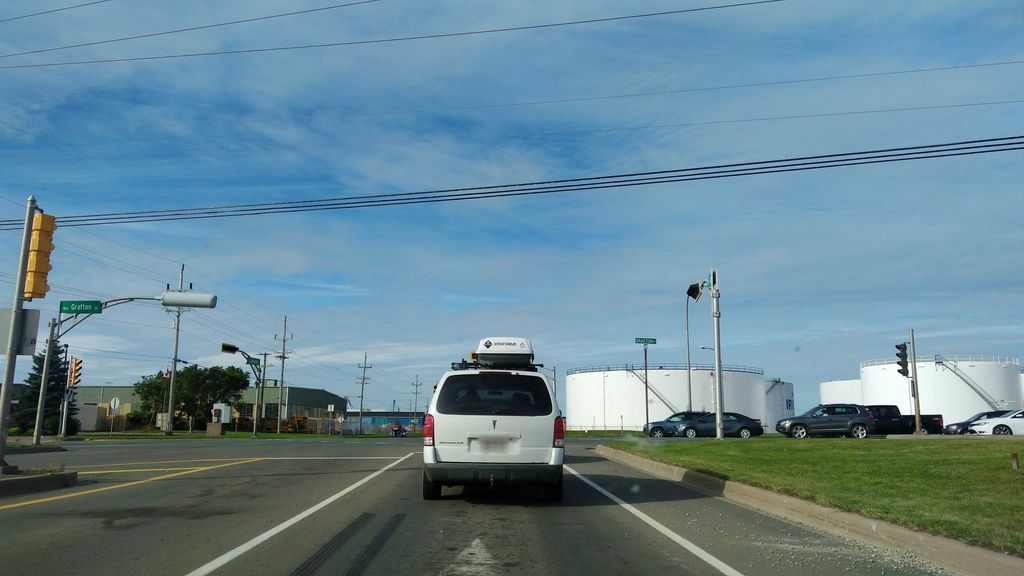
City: charlottetown